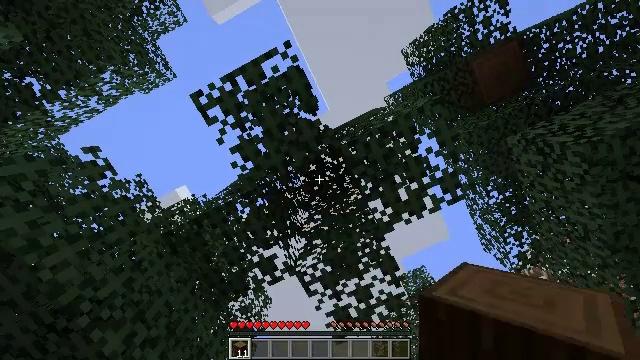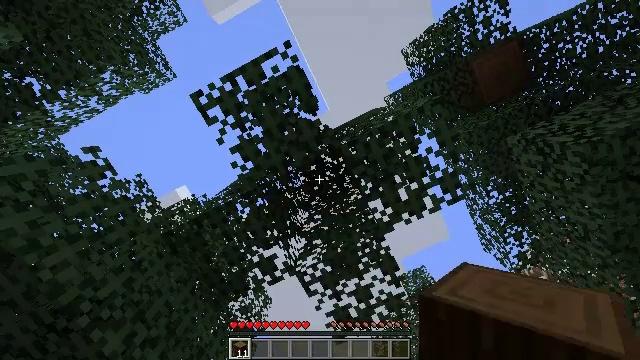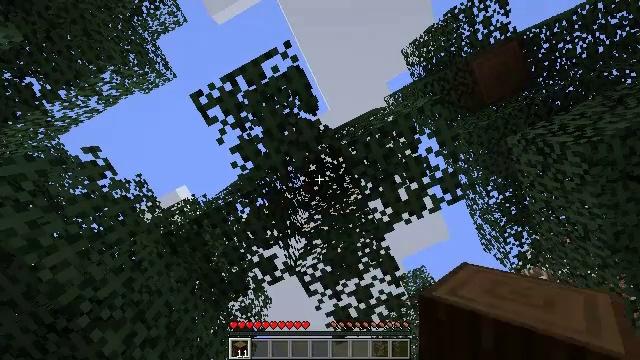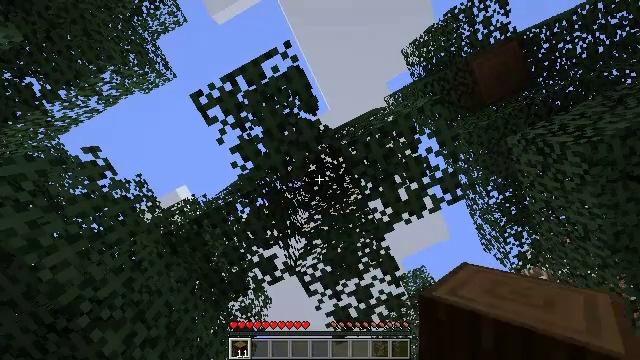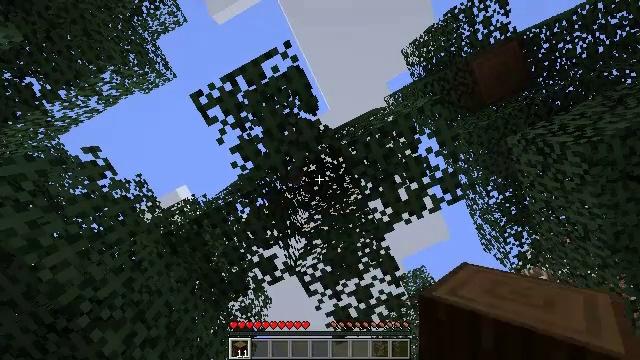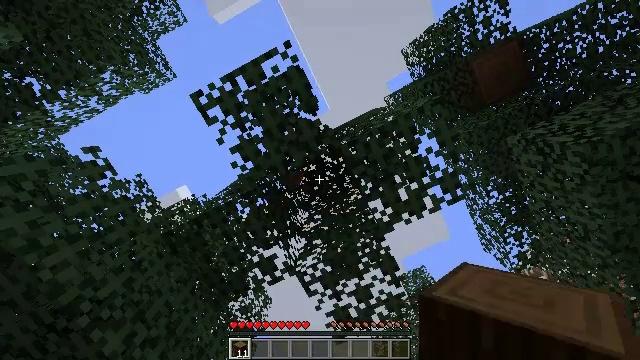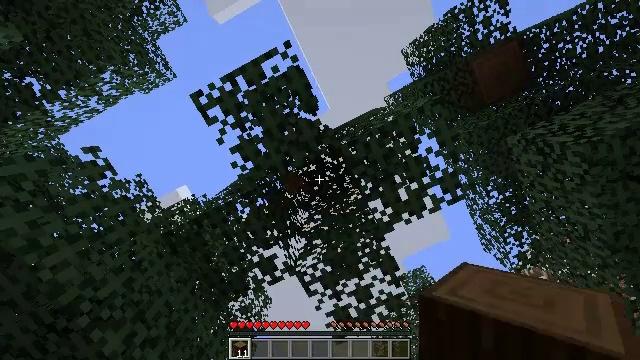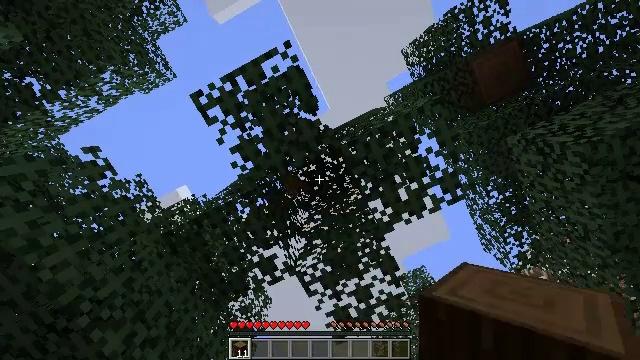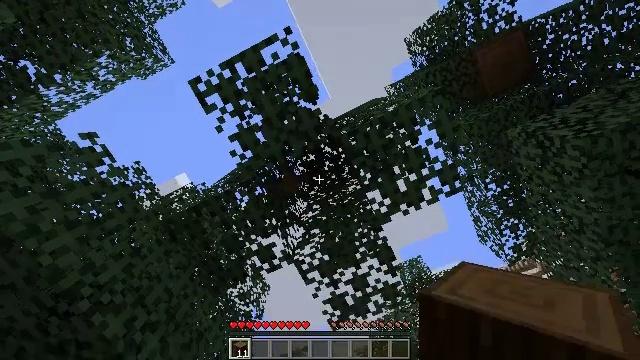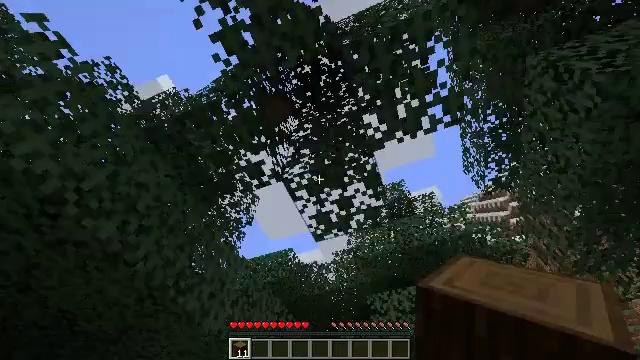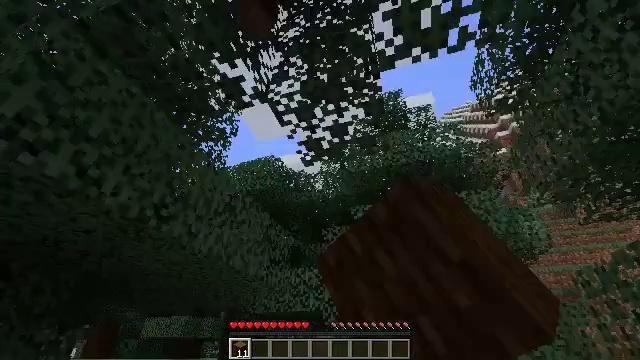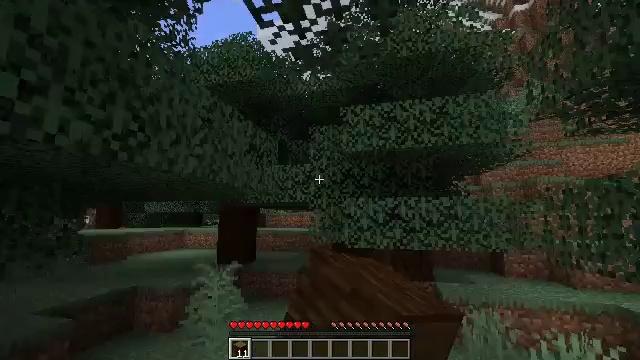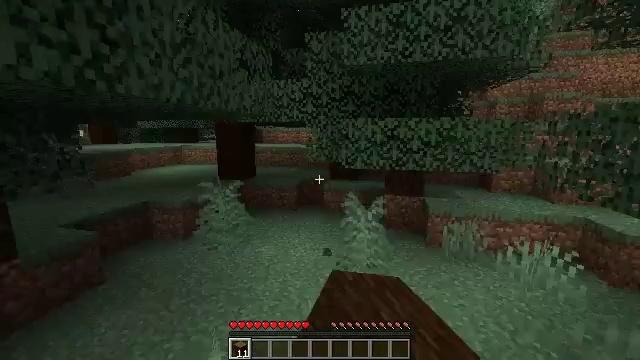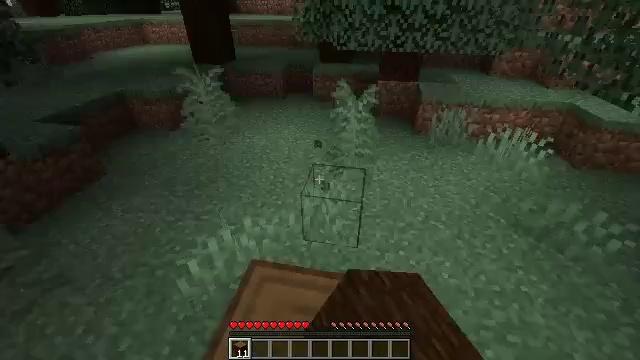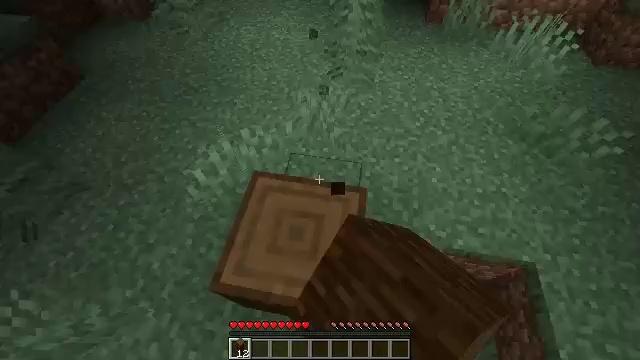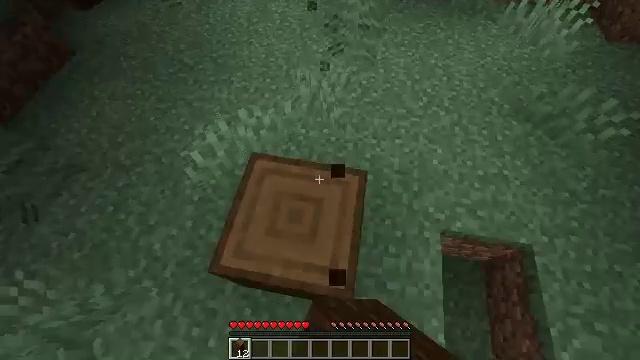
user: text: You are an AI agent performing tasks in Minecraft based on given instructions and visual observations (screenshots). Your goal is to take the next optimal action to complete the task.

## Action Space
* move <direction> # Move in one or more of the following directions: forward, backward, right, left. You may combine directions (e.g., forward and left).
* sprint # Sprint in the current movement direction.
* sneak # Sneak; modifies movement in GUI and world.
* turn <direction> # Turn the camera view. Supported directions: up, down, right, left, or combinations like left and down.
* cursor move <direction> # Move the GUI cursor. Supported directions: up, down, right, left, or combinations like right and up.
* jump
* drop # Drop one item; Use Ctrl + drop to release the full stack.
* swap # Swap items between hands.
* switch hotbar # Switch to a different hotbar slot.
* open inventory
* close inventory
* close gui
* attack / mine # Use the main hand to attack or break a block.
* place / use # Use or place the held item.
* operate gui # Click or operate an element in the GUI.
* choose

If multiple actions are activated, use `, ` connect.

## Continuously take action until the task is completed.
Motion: motion action
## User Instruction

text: Harvest the spruce log from a tree trunk.
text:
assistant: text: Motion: attack / mine
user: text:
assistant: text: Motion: attack / mine
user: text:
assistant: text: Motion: attack / mine
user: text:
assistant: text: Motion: attack / mine
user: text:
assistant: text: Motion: attack / mine
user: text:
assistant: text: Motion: attack / mine
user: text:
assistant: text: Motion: attack / mine
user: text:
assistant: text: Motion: turn down, attack / mine
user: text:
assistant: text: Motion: move forward, turn right and down, attack / mine, jump
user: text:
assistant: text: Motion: move forward, turn right and down, attack / mine, jump
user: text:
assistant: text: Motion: move forward, turn right and down, attack / mine, jump
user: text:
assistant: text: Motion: move forward, turn down, attack / mine, jump
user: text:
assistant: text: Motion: move forward and move right, turn right and down, attack / mine
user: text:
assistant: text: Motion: move forward and move right, turn down, attack / mine
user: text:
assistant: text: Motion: move right, turn down, attack / mine
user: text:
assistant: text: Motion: turn down, attack / mine
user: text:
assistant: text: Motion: turn right and down, attack / mine
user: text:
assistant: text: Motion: turn down, attack / mine
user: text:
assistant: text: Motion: attack / mine
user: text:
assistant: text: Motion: attack / mine
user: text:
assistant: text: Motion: attack / mine
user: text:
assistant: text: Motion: turn left and up, attack / mine
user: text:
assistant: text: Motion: turn left and up, attack / mine
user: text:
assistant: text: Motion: attack / mine
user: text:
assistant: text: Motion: attack / mine
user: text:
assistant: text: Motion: attack / mine
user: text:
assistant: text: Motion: turn left, attack / mine
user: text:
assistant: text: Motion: turn left, attack / mine
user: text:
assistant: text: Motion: turn left, attack / mine
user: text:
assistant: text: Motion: attack / mine